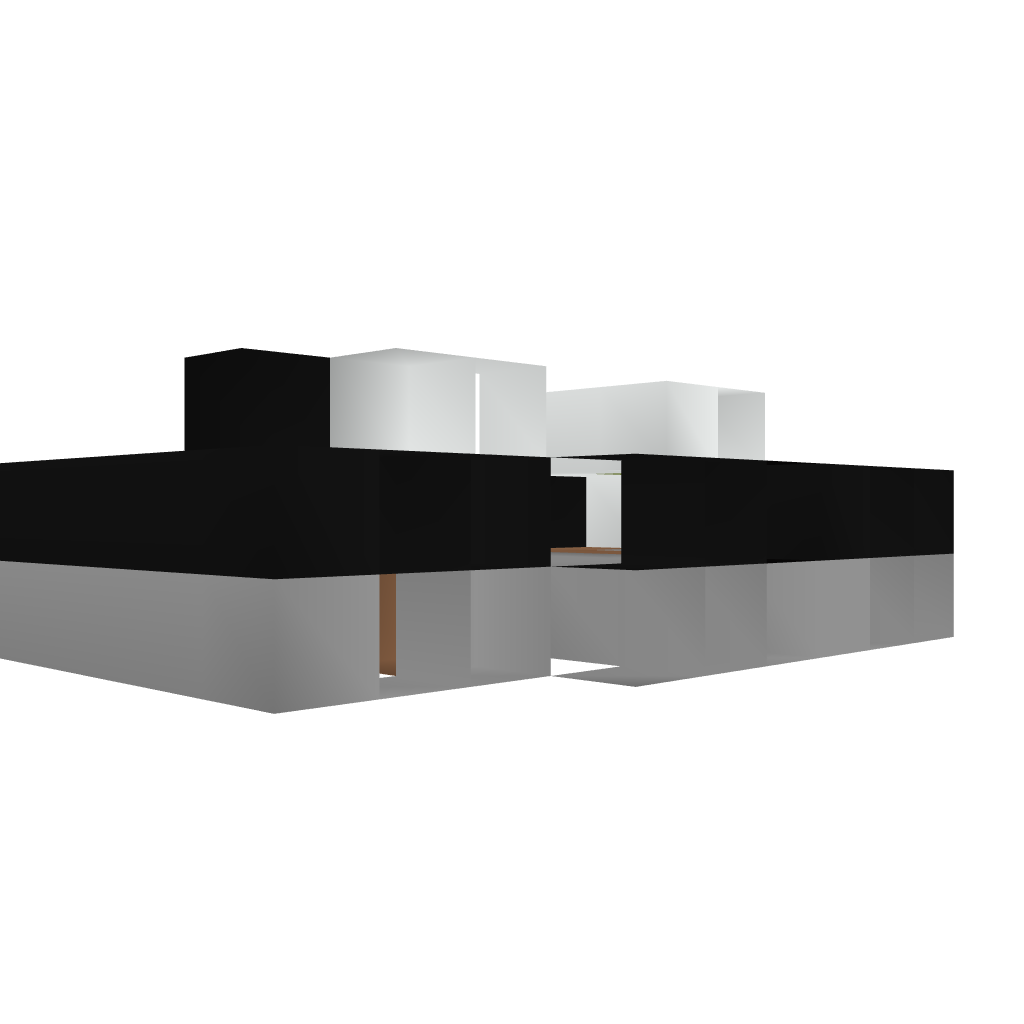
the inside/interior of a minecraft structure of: simple piston door